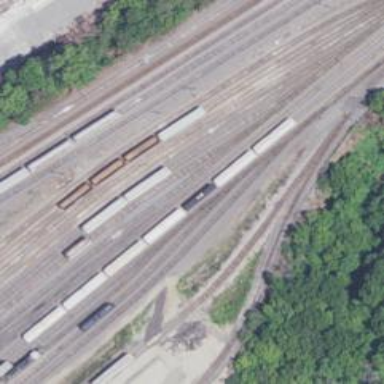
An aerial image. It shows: Railway yard.